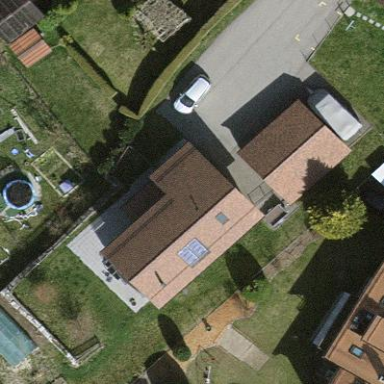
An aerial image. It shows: Simple house.